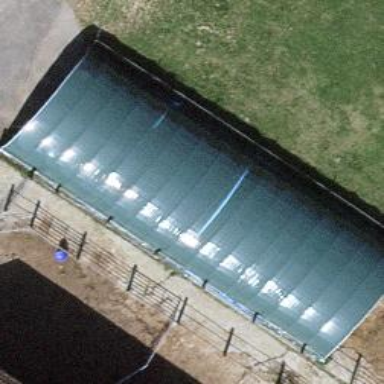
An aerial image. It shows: Greenhouse.